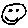
Label: smiley face